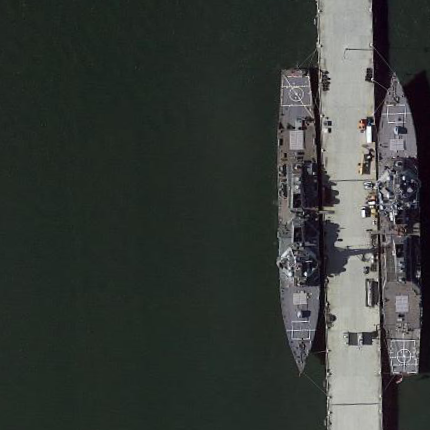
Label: destroyer